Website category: sports
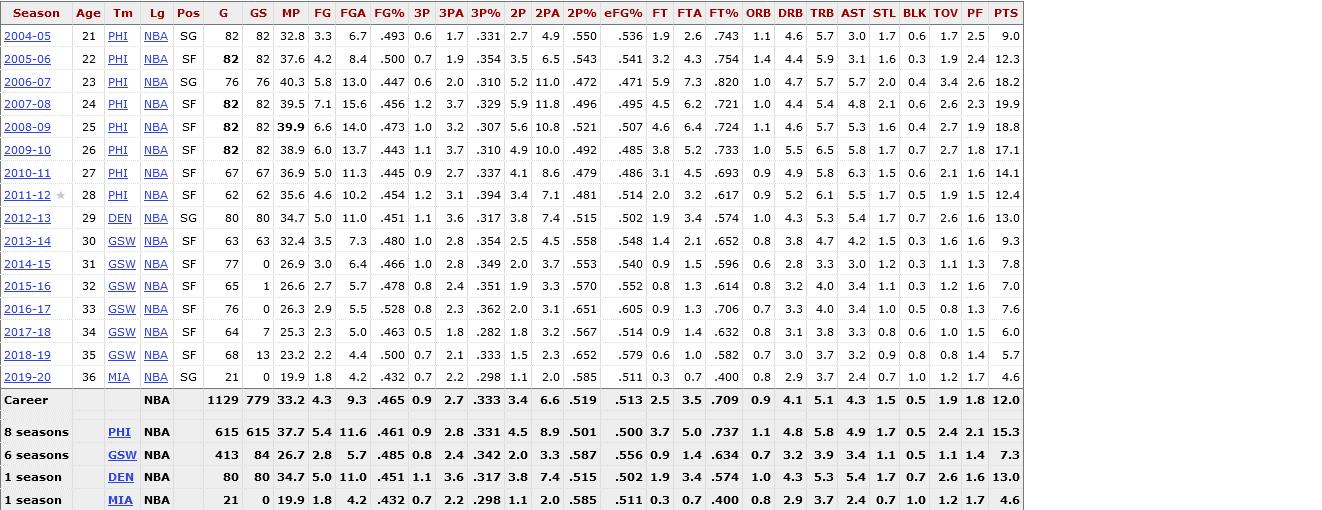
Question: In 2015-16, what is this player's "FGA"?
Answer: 5.7

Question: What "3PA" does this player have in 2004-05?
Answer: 1.7

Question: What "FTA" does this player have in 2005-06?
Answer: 4.3

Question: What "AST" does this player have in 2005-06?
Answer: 3.1

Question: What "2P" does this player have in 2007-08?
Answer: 5.9

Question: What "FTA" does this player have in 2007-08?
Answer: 6.2

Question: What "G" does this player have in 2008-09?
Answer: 82

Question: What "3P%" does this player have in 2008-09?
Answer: .307

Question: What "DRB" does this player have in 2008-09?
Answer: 4.6

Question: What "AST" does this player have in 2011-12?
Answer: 5.5

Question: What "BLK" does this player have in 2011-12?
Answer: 0.5

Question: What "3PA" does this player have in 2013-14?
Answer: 2.8

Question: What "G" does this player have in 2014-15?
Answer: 77

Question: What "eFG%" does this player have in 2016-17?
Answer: .605

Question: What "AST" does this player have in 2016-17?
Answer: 3.4

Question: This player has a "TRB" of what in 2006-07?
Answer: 5.7

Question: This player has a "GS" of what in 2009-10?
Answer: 82

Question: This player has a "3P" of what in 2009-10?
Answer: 1.1

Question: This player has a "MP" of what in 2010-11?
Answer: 36.9

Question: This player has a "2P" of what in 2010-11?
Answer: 4.1

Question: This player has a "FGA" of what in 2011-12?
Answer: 10.2

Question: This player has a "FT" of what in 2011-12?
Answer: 2.0

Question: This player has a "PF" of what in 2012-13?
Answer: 1.6

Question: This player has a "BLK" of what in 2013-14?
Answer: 0.3

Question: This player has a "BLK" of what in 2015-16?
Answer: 0.3

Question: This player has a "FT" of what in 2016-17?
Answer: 0.9

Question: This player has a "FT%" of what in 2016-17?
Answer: .706

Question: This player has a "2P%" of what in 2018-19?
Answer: .652

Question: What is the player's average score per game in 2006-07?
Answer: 18.2

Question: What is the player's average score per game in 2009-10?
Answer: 17.1

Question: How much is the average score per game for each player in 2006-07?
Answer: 18.2

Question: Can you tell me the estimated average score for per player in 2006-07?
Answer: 18.2

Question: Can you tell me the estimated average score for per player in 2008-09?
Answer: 18.8

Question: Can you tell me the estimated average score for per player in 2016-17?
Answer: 7.6

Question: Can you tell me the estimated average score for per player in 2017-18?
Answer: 6.0

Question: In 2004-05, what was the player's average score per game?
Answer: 9.0

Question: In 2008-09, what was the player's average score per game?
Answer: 18.8

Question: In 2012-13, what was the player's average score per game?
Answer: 13.0

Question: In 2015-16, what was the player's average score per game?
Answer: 7.0

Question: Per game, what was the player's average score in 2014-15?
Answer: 7.8

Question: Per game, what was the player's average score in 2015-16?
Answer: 7.0